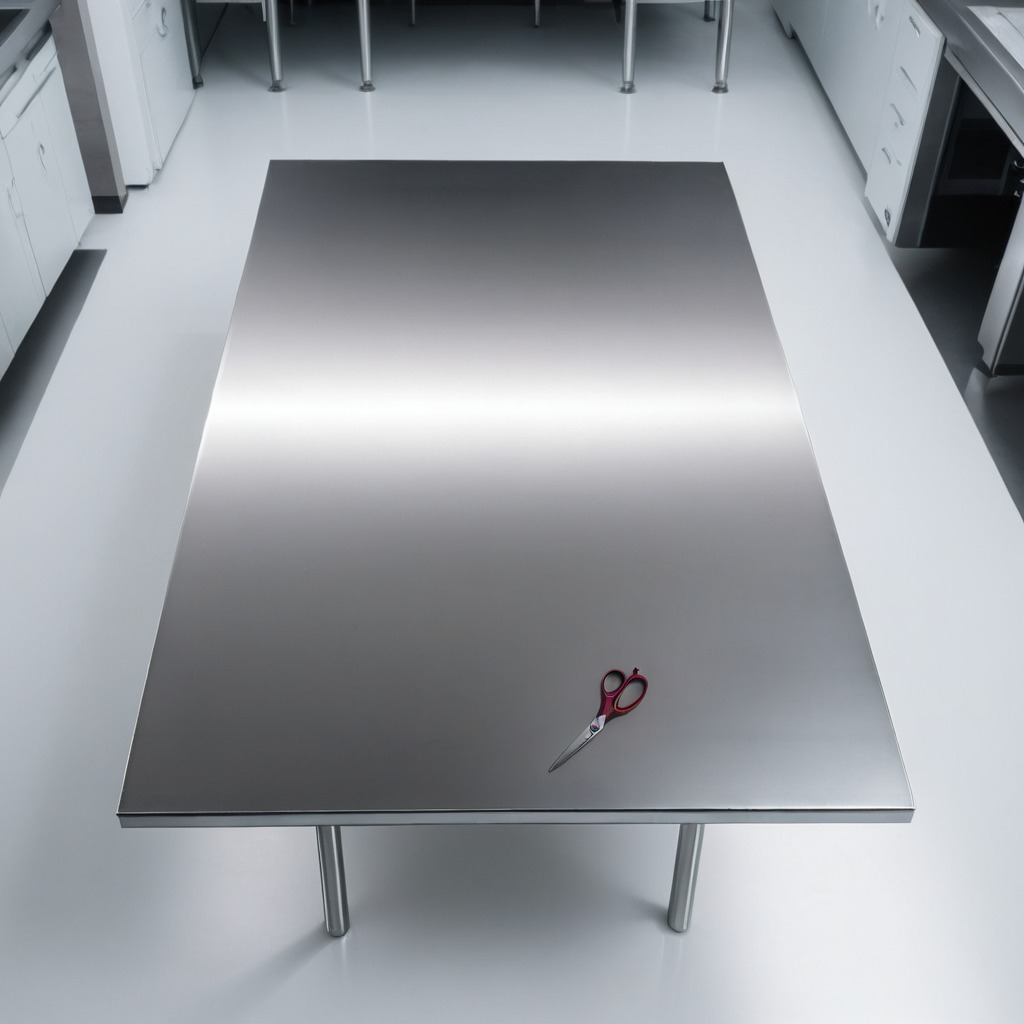
A scissor is lying on the stainless steel table in a high-end prototyping lab.